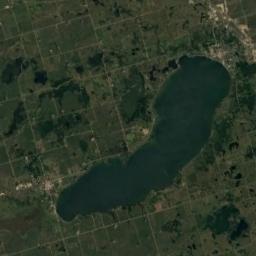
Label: lake